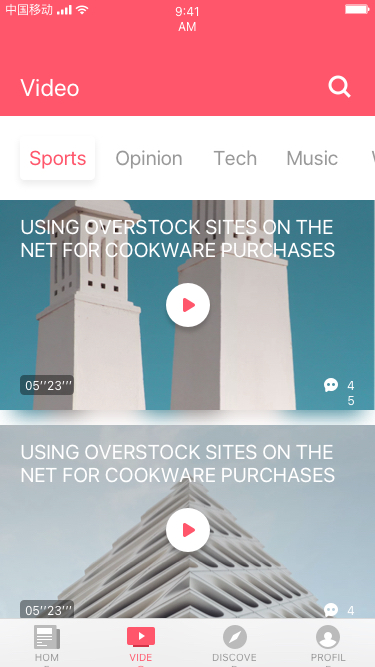
Text in this UI design:
Video
Sports
Opinion
Tech
Music
World
Using Overstock Sites On The Net For Cookware Purchases
05’’23’’’
45
Using Overstock Sites On The Net For Cookware Purchases
05’’23’’’
45
Using Overstock Sites On The Net For Cookware Purchases